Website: home-depot
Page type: review-order
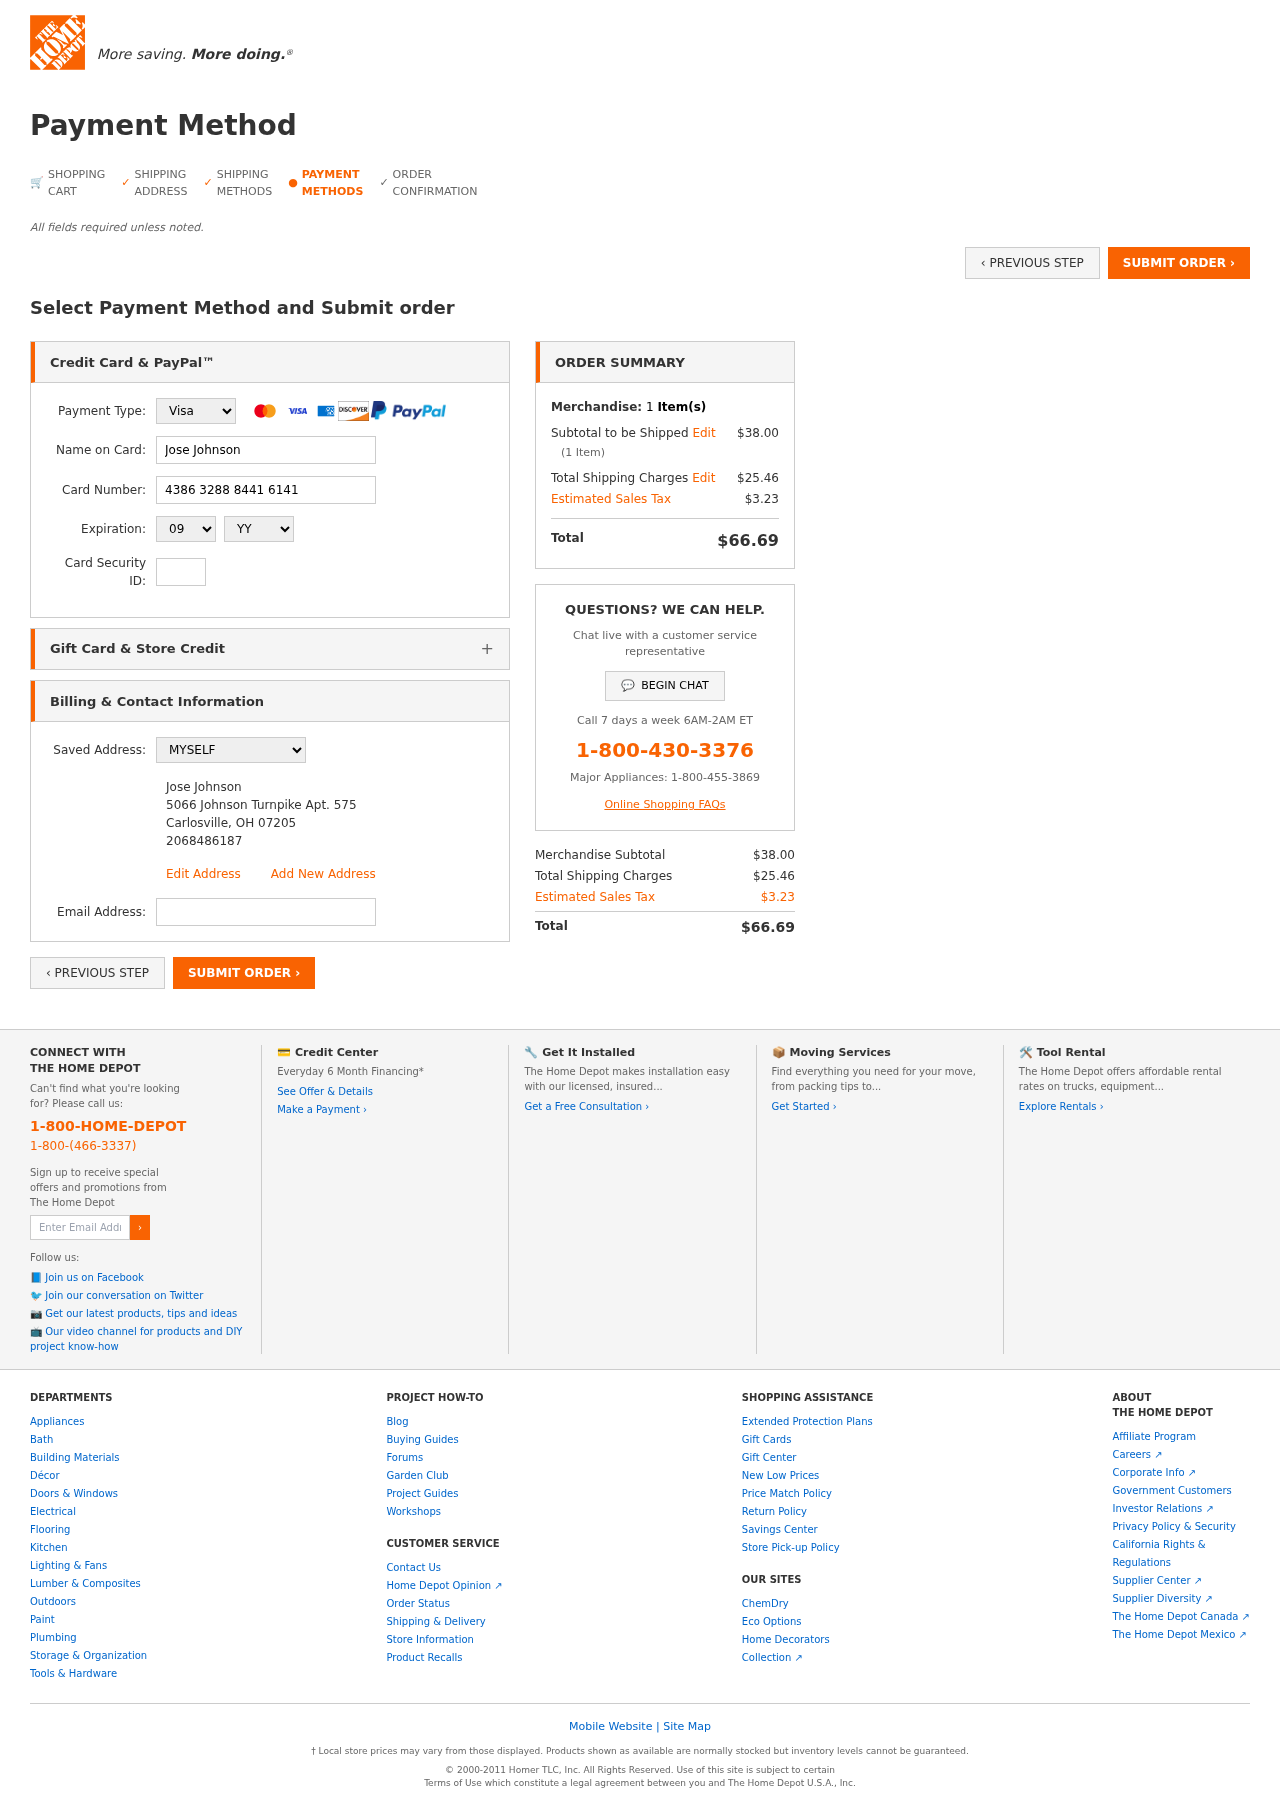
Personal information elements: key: PII_CARD_CVV
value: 001
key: PII_CARD_EXPIRY_MONTH
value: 09
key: PII_CARD_EXPIRY_YEAR
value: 26
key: PII_CARD_NUMBER
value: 4386 3288 8441 6141
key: PII_CARD_TYPE
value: Visa
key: PII_EMAIL
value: jose_johnson@hotmail.com
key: PII_FULLNAME
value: Jose Johnson
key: PII_FULLNAME2
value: Jose Johnson
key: PII_STREET
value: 5066 Johnson Turnpike Apt. 575
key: PII_LASTNAME
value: Johnson
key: PII_LASTNAME2
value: Johnson
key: PII_LASTNAME3
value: Johnson
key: PII_LASTNAME_DERIVED
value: Johnson
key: PII_CITY2
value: Carlosville
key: PII_STATE_ABBR2
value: OH
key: PII_POSTCODE
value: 07205
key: PII_POSTCODE_FULL
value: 07205
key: PII_POSTCODE_NUMERIC
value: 7205
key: PII_PHONE2
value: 2068486187
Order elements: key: ORDER_NUM_ITEMS
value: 1
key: ORDER_SUBTOTAL
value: $38.00
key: ORDER_NUM_ITEMS2
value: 1
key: ORDER_SHIPPING_COST
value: $25.46
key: ORDER_TAX
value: $3.23
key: ORDER_TOTAL
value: $66.69
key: ORDER_SUBTOTAL2
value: $38.00
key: ORDER_SHIPPING_COST2
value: $25.46
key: ORDER_TAX2
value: $3.23
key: ORDER_TOTAL2
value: $66.69